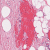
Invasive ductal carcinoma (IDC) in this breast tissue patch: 0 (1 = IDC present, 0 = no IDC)